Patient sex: M
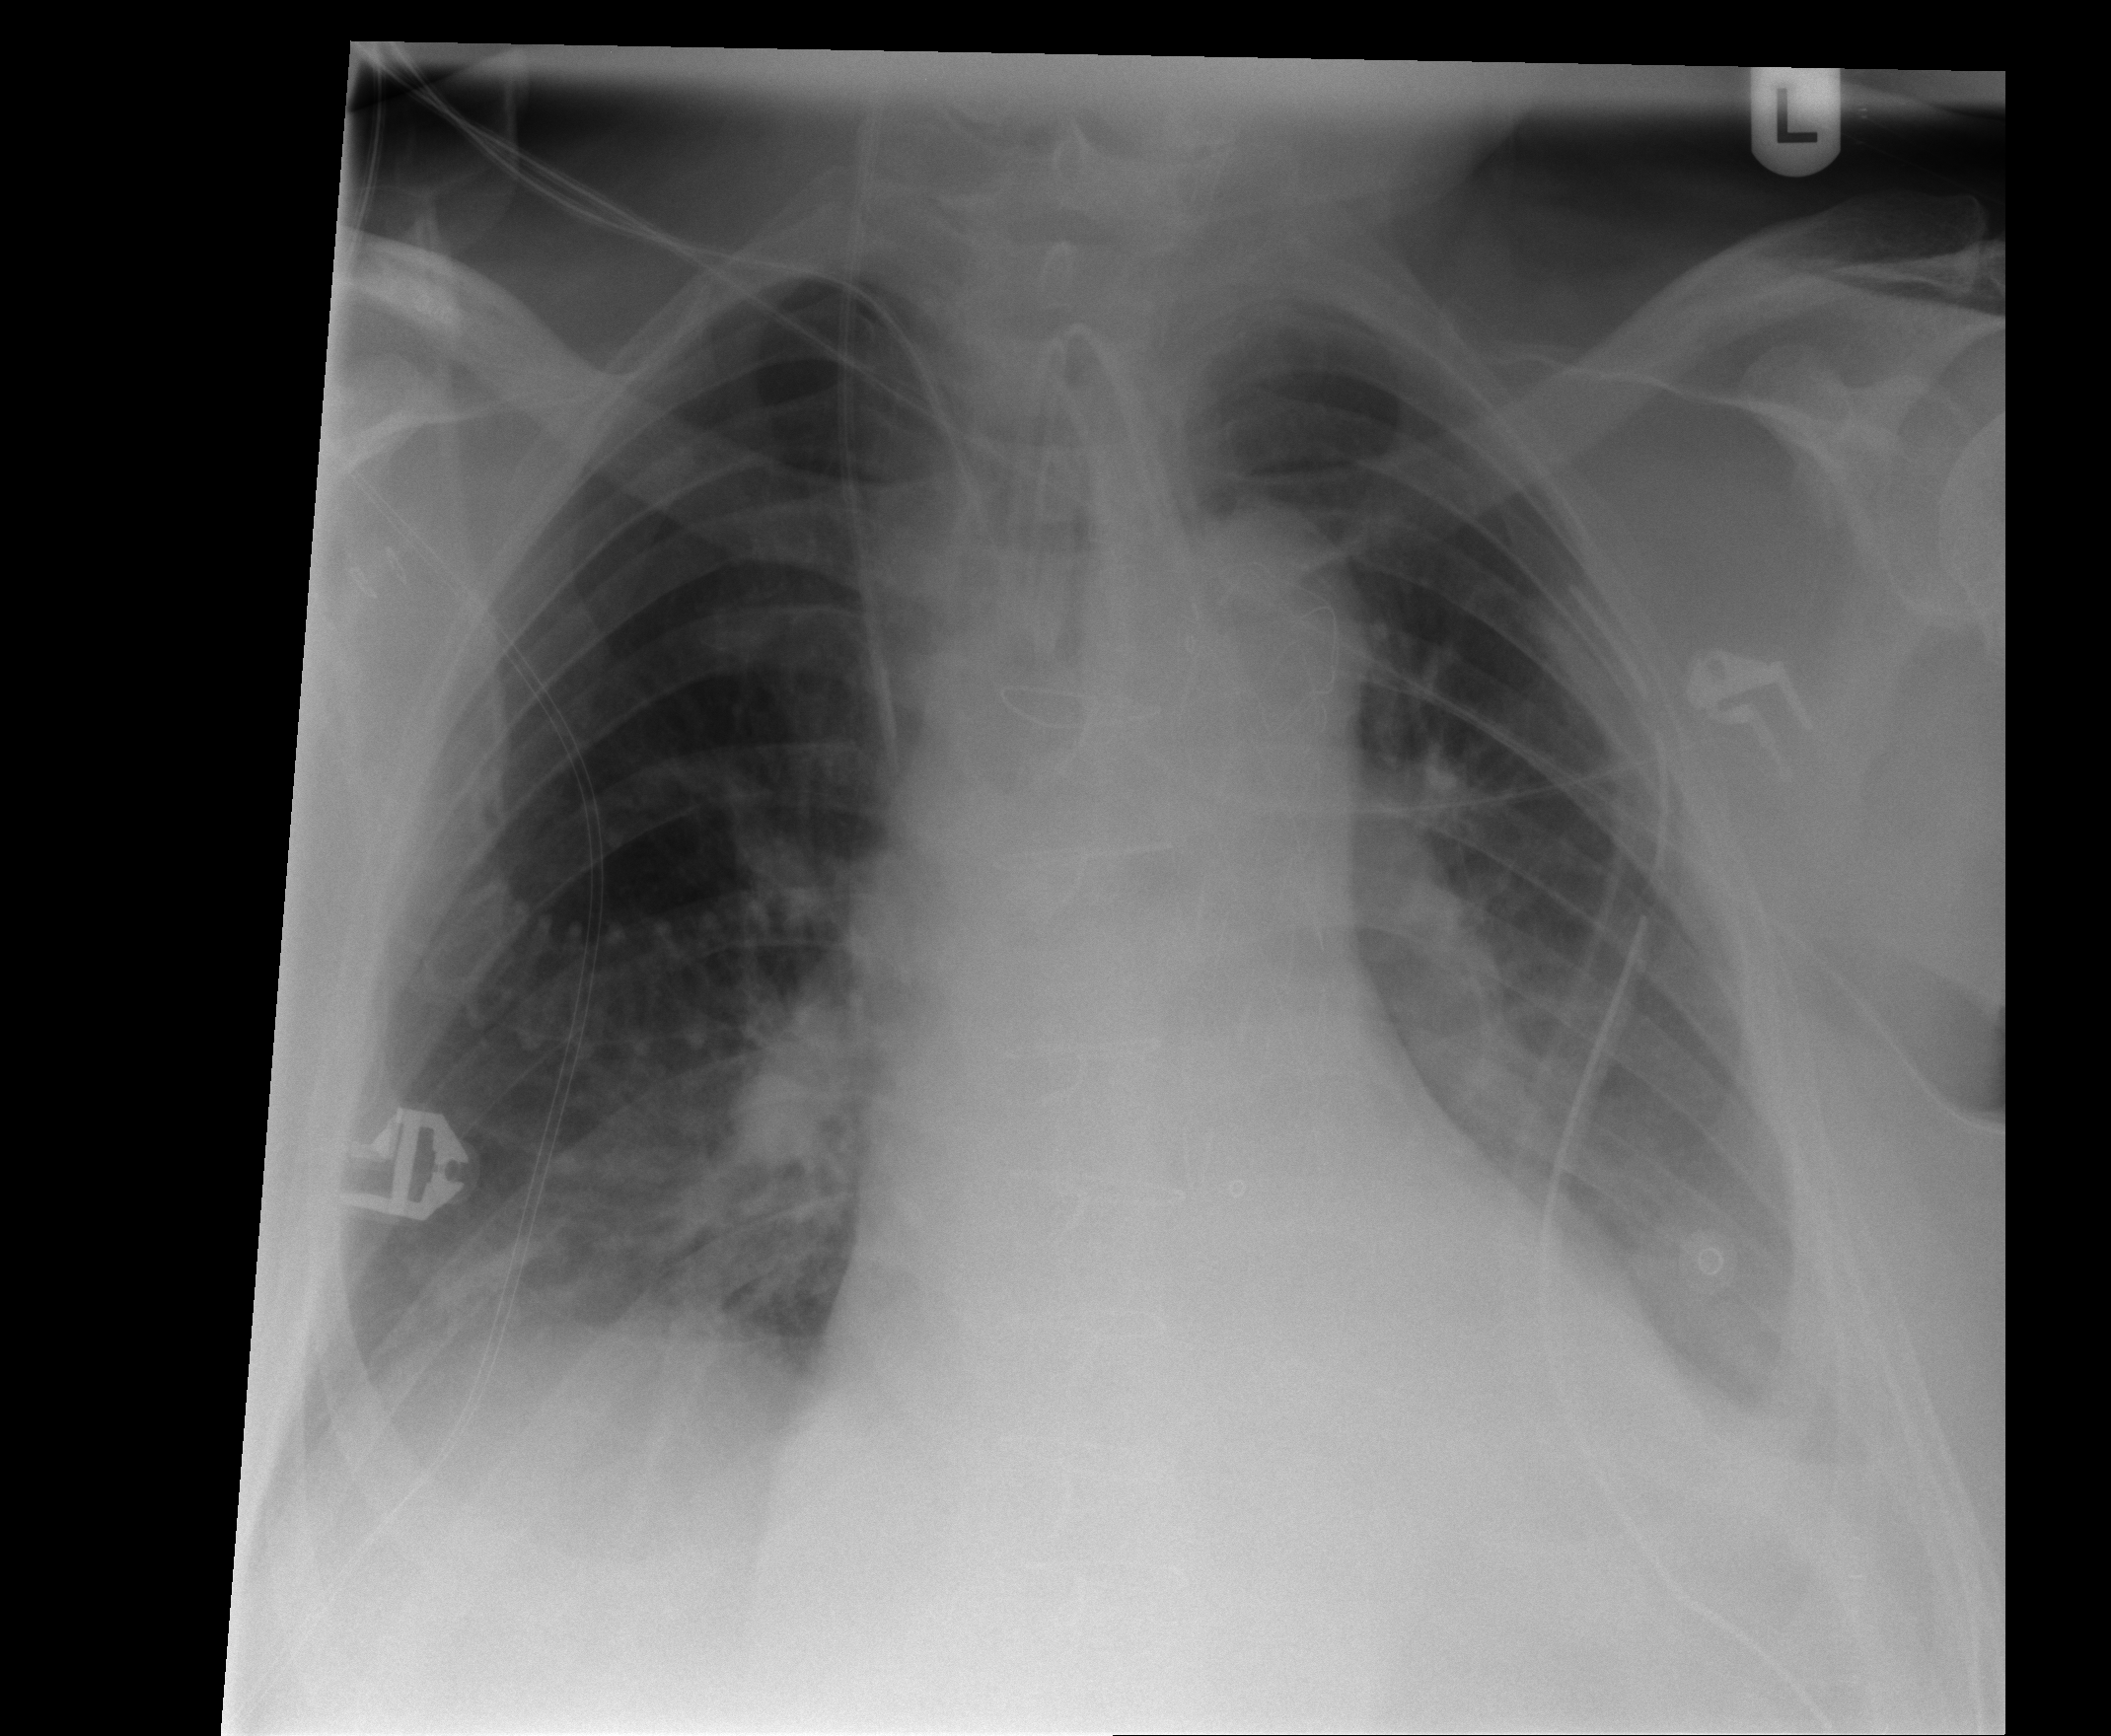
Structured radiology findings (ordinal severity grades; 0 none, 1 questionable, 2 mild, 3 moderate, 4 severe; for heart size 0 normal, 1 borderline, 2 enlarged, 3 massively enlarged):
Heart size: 2
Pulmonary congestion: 1
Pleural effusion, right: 1
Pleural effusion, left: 1
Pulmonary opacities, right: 0
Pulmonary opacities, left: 0
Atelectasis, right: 2
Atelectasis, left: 2